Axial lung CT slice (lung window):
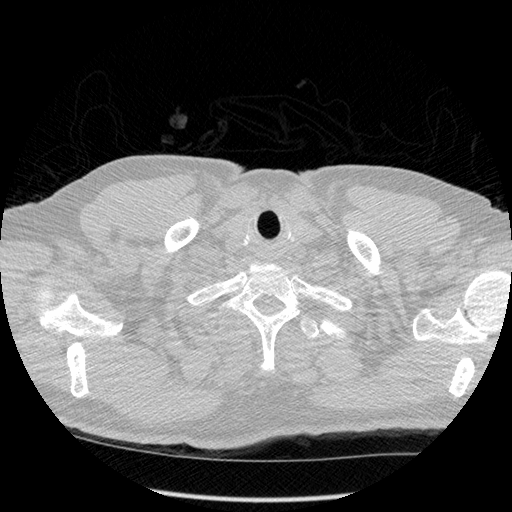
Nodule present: no